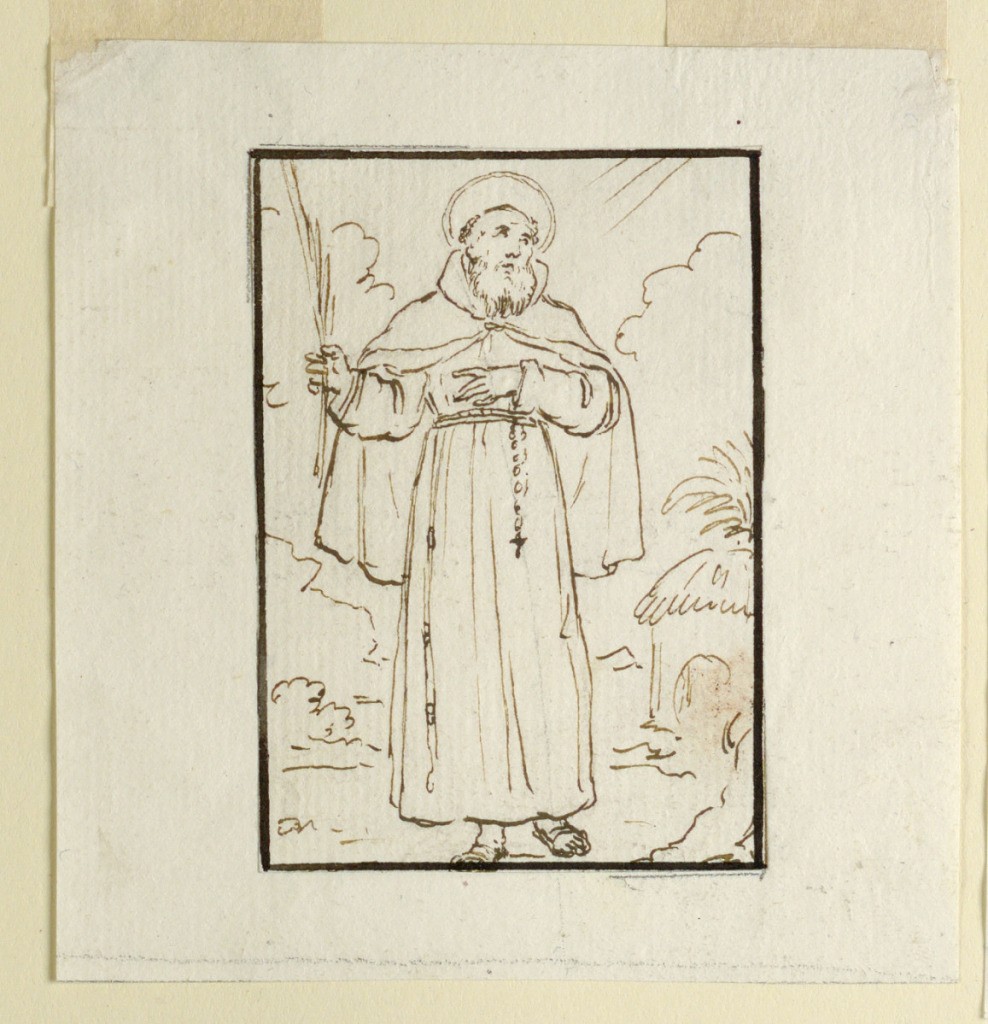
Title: A Capuchin Martyr
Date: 1780–1810
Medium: Pen and ink on paper
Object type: Drawing
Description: Shown from the front standing in a landscape with a hut and palm, and holding the palm of the martyr in the right hand. Rays shine from heaven. Framing ink line.